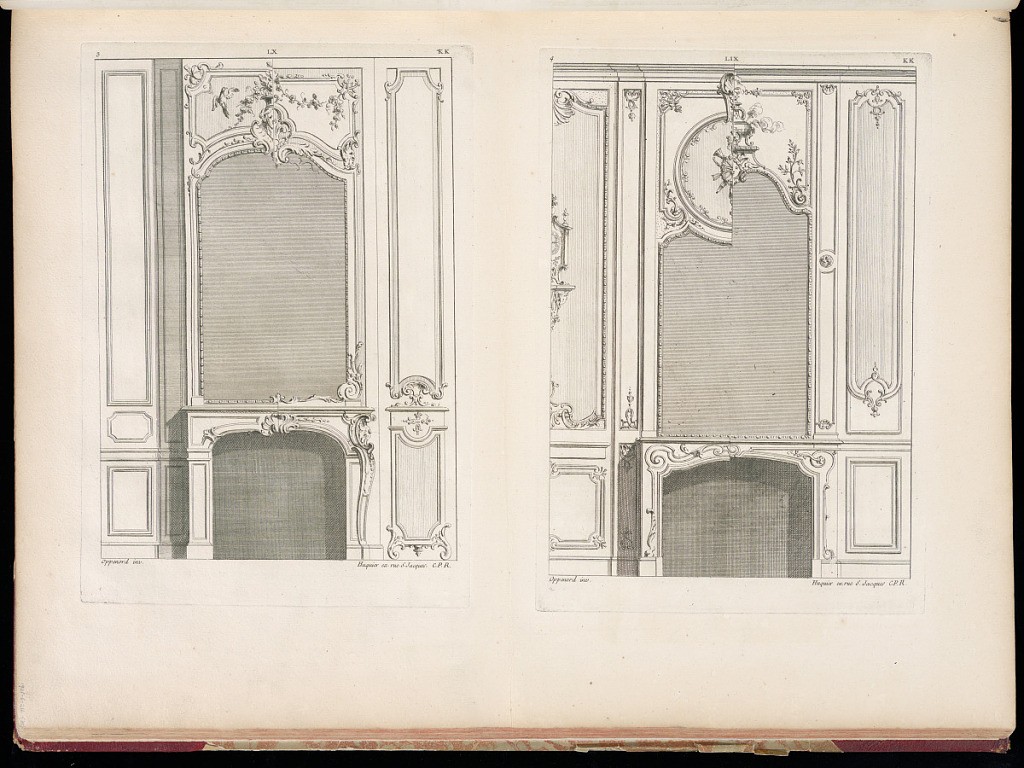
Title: Ornamented Chimneypiece Design
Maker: Gilles-Marie Oppenord, French, 1672–1742
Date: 1749-1761
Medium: Etching and engraving on laid paper
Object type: Bound print
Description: Page with two plates printed next to one another. The plates are divided, with variations on the shape and motifs of the fireplaces, mirrors, and paneling. The chimneypieces and panels of the plates are decorated with carved garlands, birds, scrolls, acanthus leaves, trophies, and vases. Both plates are signed and numbered.